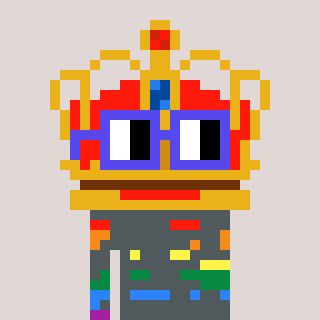
a pixel art character with square blue glasses, a crown-shaped head and a blue-colored body on a warm background